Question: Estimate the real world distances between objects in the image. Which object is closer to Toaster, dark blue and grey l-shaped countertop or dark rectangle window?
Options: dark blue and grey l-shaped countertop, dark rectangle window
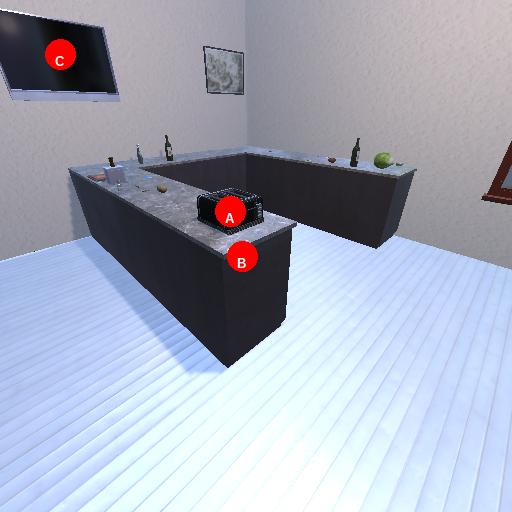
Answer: dark blue and grey l-shaped countertop